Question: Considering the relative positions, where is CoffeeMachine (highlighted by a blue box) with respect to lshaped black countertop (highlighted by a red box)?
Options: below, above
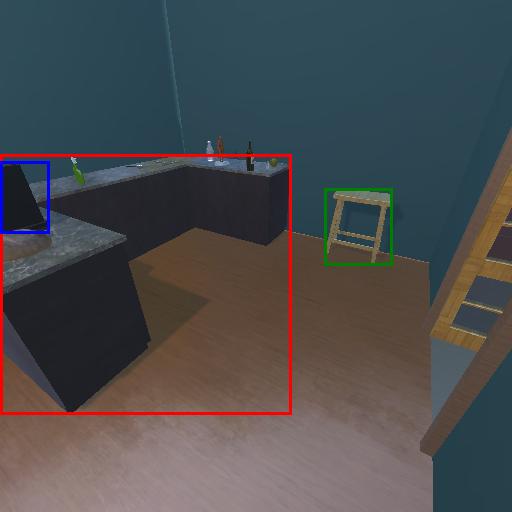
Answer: below